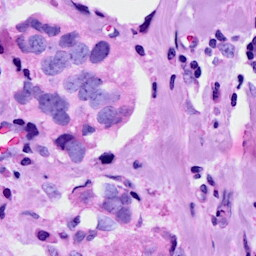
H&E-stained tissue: Breast